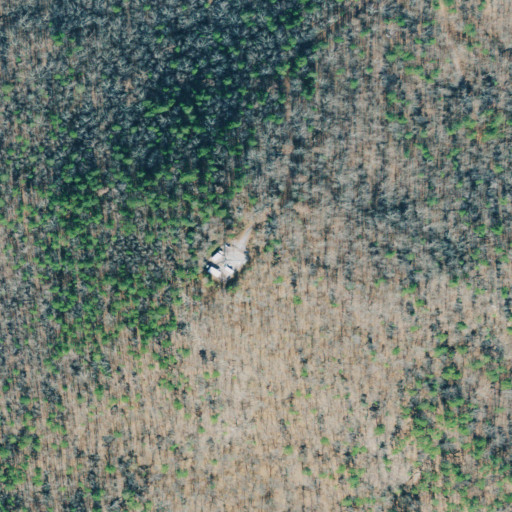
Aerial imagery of mountain in Georgia named Heath Mountain containing deciduous forest, evergreen forest, and mixed forest